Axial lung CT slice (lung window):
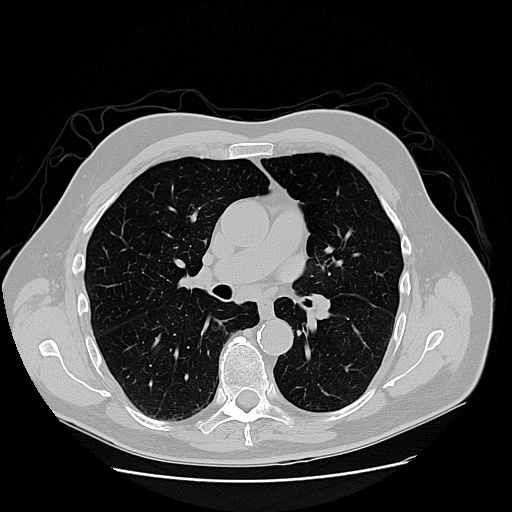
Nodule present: no